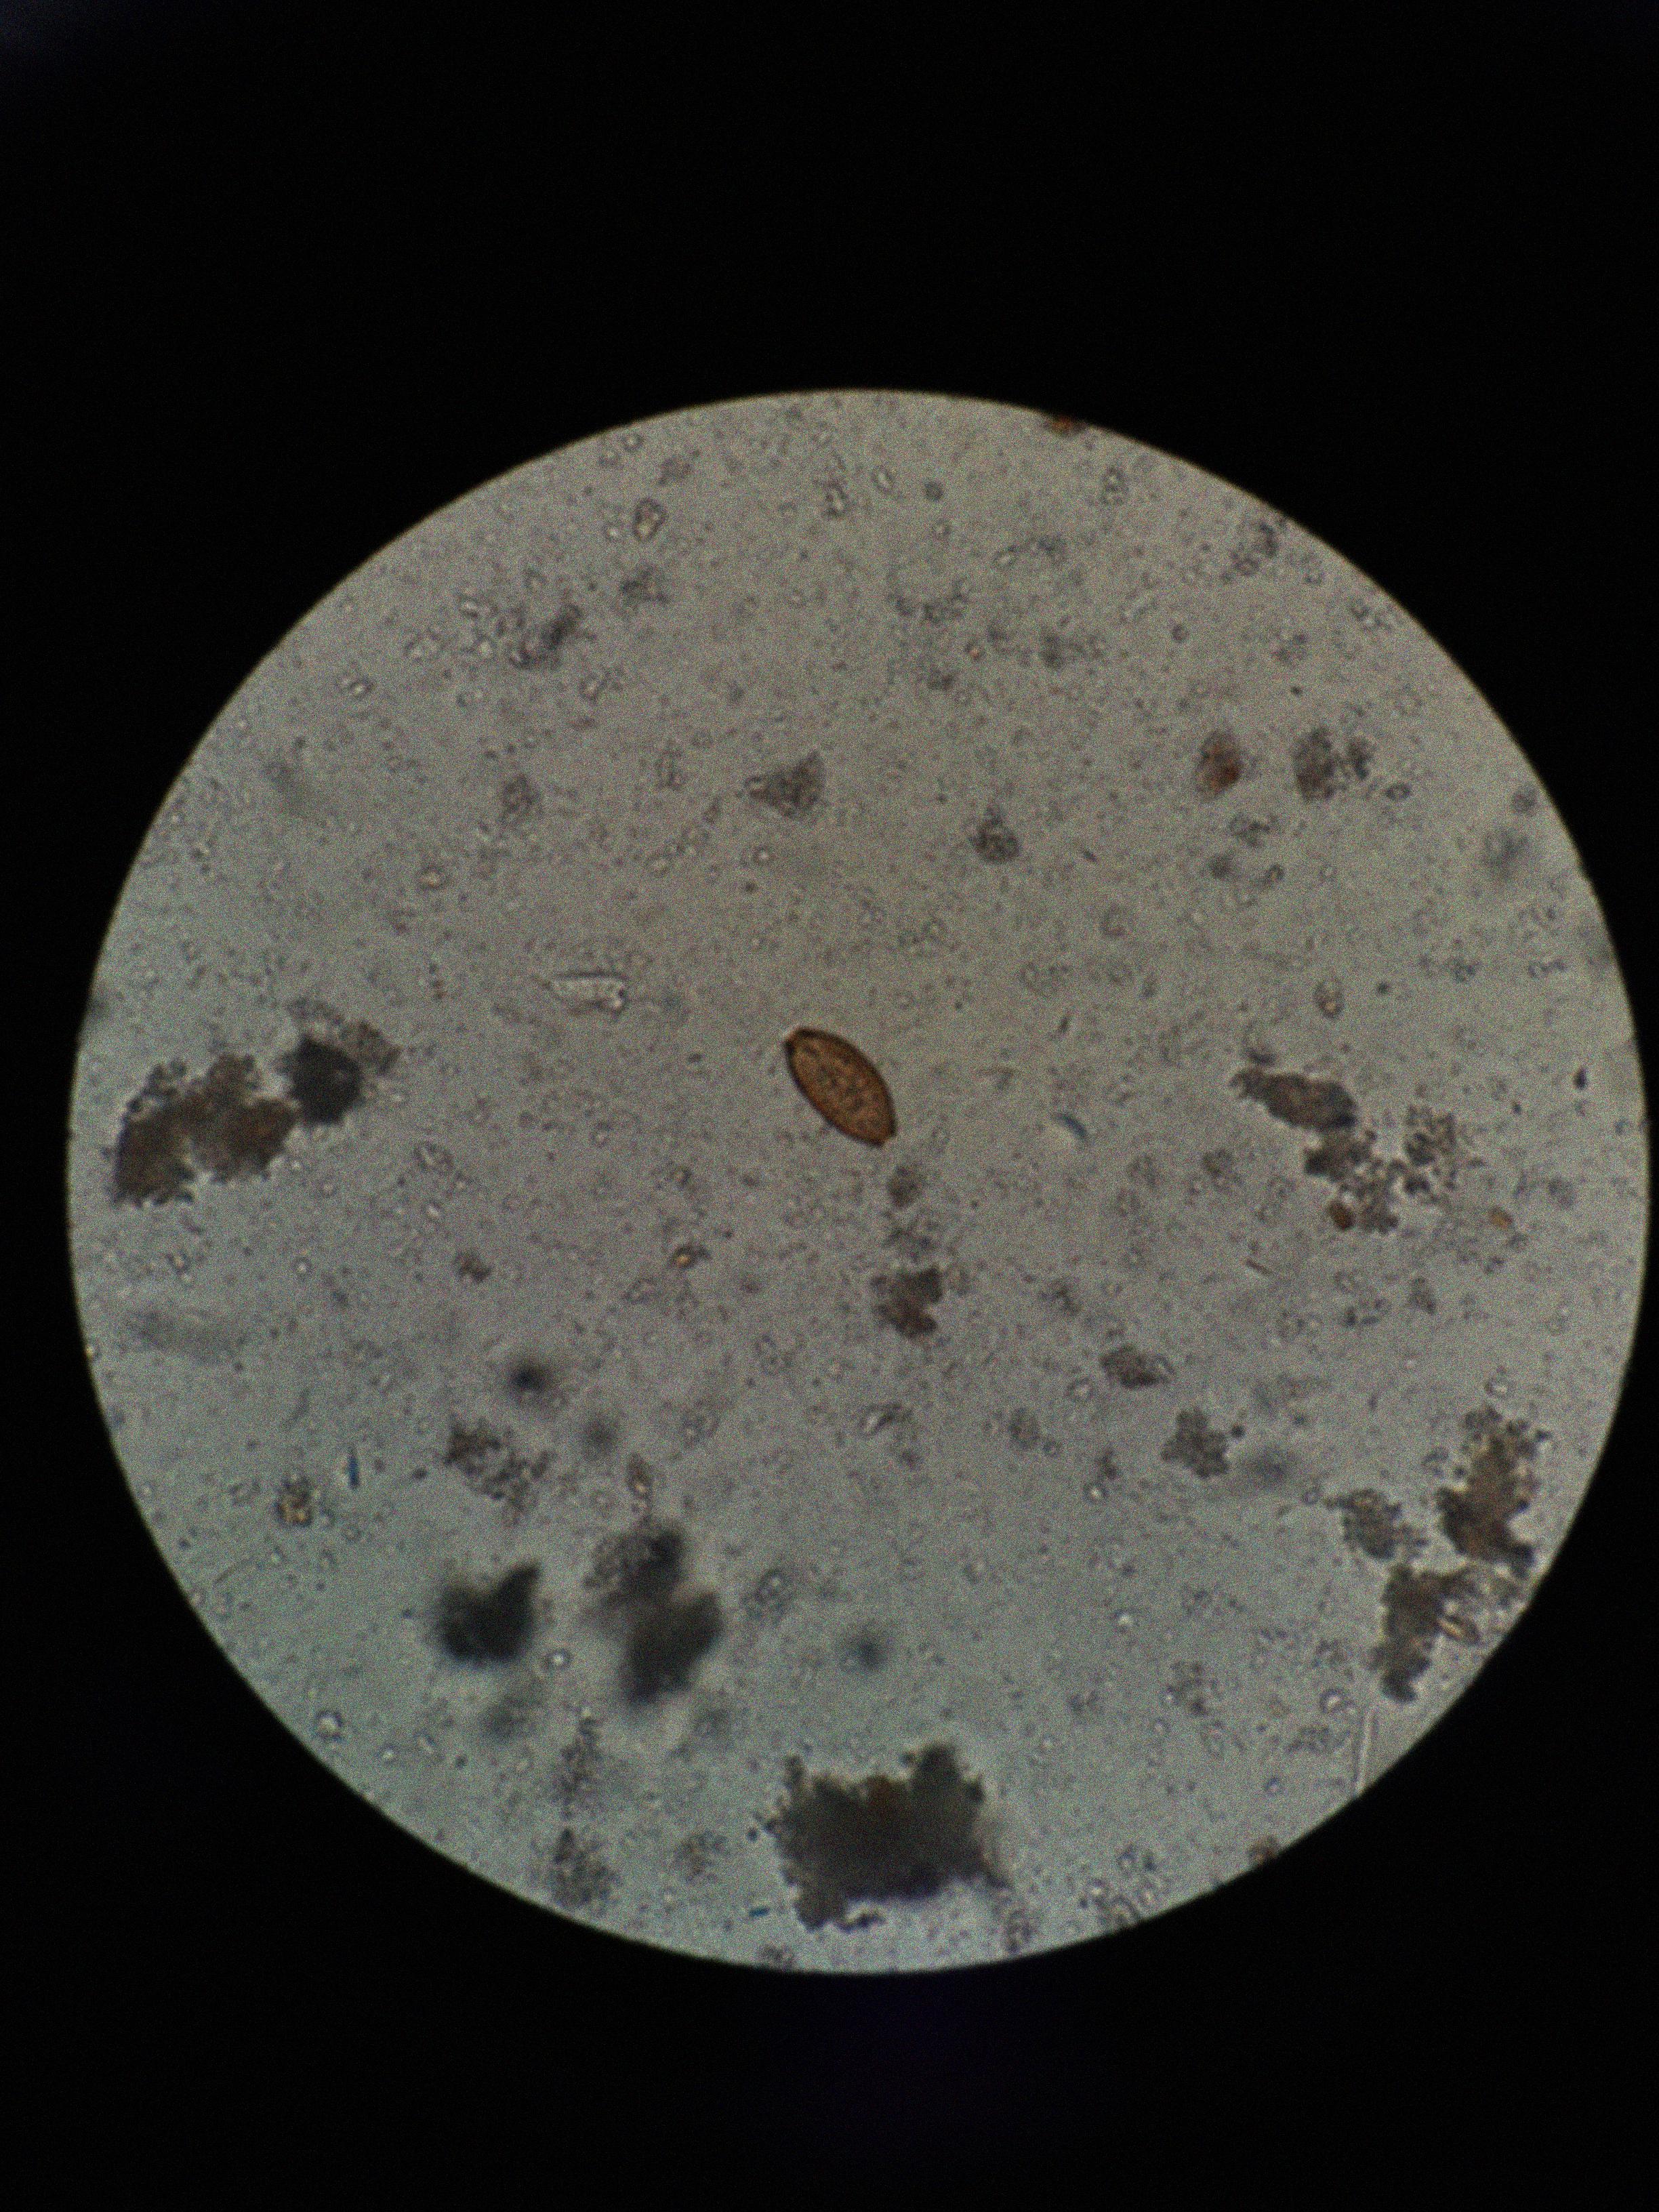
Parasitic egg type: Trichuris trichiura